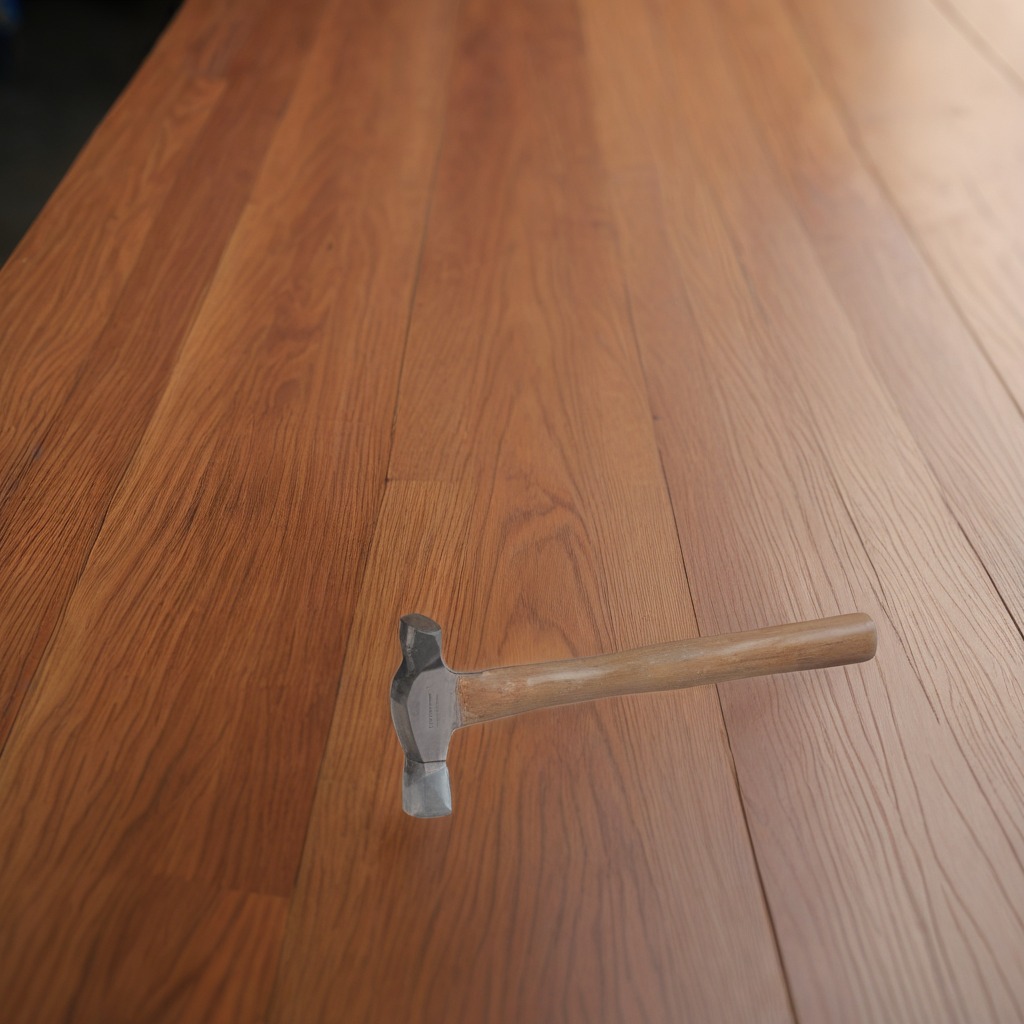
A hammer lies on the wooden table in a carpentry studio.